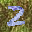
Label: 2